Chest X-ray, AP view. Patient: 77 years old, sex M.
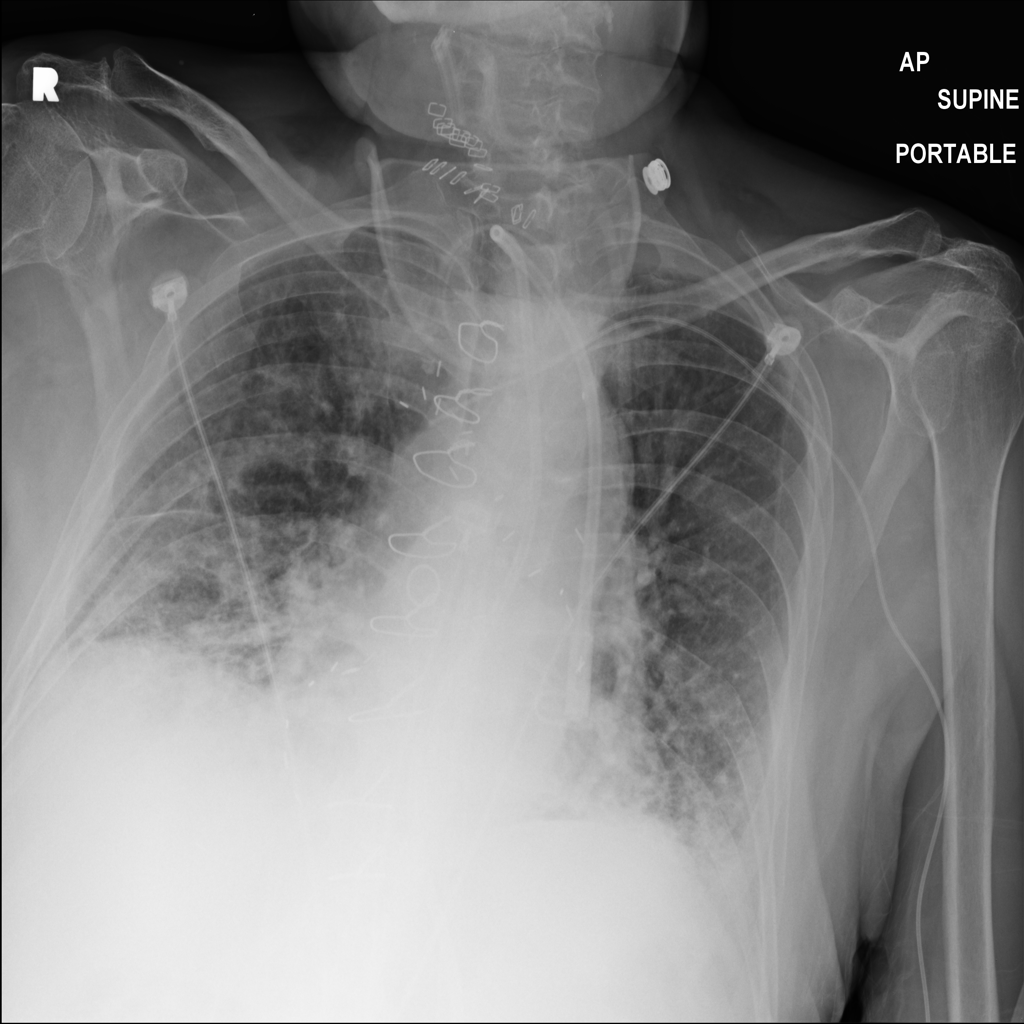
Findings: Infiltration, Pneumonia